Aerial crown-view tile of a tropical tree (Barro Colorado Island, Panama), acquired 20240716:
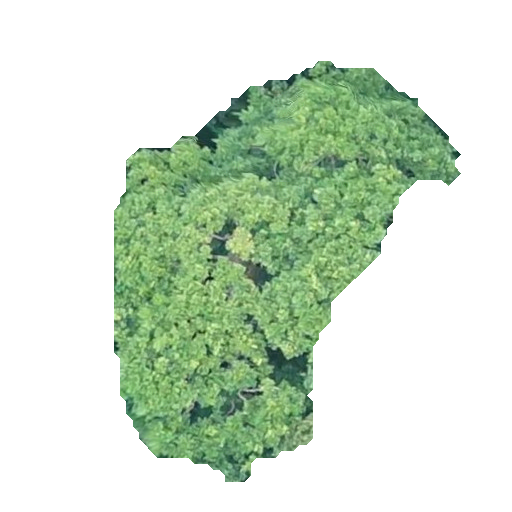
Species: Simarouba amara
GBIF accepted scientific name: Simarouba amara
Crown area: 135.726 m²